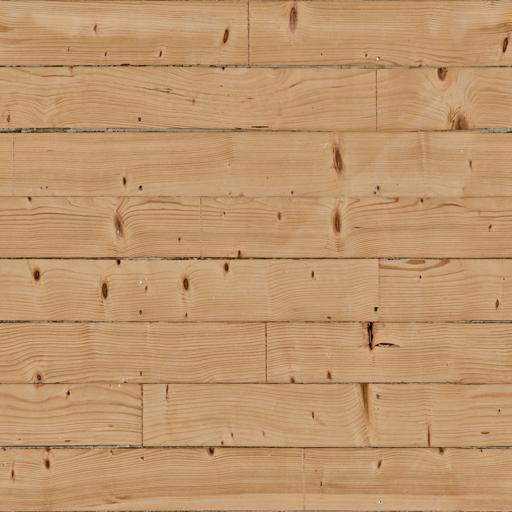
Tags: floor flooring parquet planks wood wooden